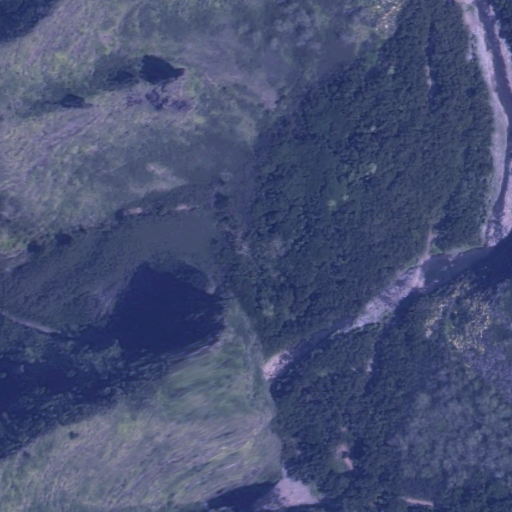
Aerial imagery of valley in Hawaii named Waimea Canyon containing only unknown